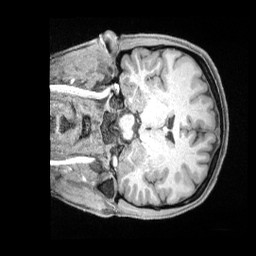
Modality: T1w
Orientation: coronal
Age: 35
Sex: female
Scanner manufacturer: siemens
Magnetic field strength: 3 T
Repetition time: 2 s
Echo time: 0.00211 s